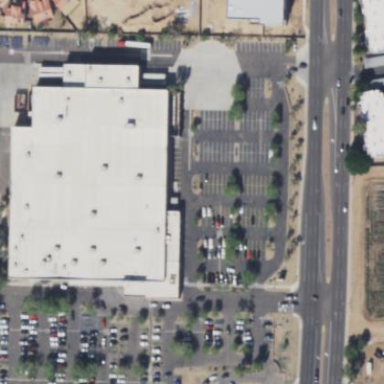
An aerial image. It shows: Retail building that operates as wholesale shop.